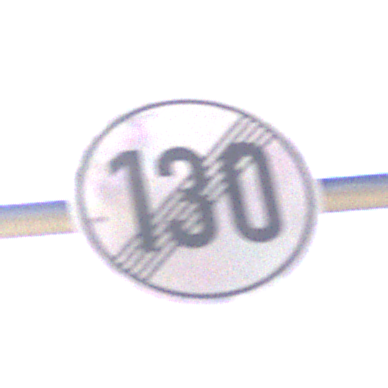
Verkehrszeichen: EndeGeschwindigkeit130
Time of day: MorningAfternoon
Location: Outdoor (Nature)
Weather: Clear
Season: NotSpecified
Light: Natural